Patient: sex F, age 77
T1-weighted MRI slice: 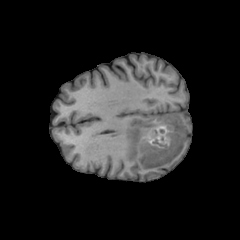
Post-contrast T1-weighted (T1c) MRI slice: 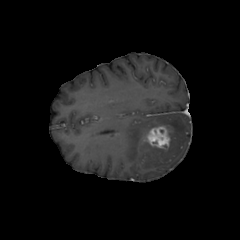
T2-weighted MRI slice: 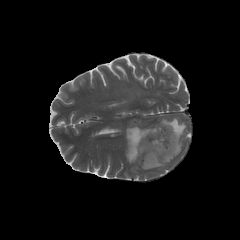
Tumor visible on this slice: yes
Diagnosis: Glioblastoma, IDH-wildtype
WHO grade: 4